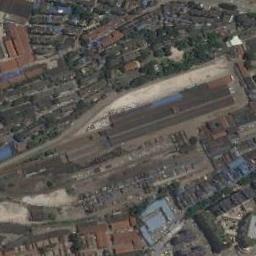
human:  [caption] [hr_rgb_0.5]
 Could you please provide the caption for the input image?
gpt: The railway station has lots of railways and some buildings and the residential area is next to the railway station .

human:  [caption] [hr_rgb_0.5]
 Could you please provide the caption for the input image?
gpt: The railway station is next to some buildings and trees .

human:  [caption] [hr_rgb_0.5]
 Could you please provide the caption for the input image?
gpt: A well-equipped railway station in a crowded city .

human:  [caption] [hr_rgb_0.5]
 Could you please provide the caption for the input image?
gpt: Many buildings of different shapes are beside the railway station .

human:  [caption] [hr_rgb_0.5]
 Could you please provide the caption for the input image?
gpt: There are many buildings around the railway station .